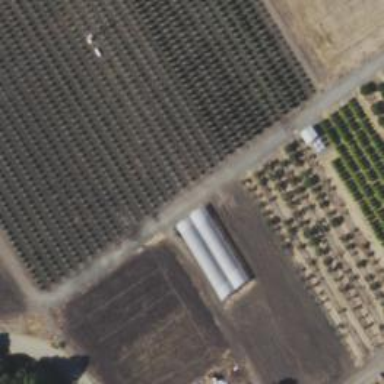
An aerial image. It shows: Orchard.